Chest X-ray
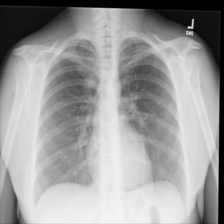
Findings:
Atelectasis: negative
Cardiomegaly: negative
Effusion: negative
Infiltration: negative
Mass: negative
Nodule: negative
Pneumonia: negative
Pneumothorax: negative
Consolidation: negative
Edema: negative
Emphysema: negative
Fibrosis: negative
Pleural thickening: negative
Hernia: negative